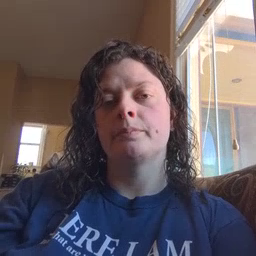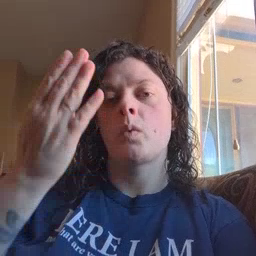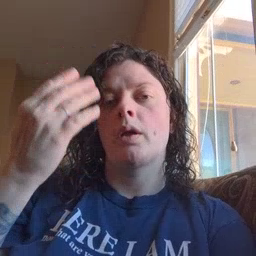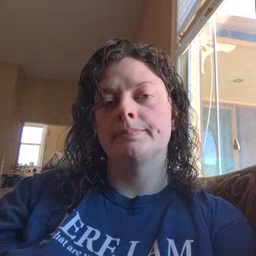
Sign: morning